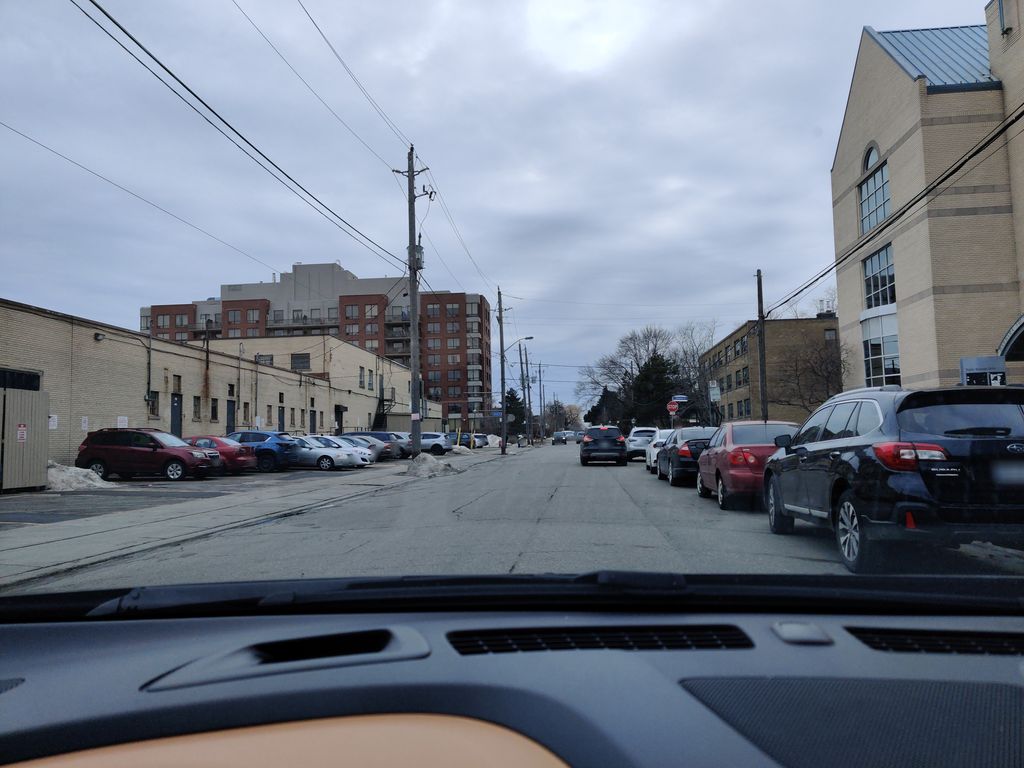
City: toronto